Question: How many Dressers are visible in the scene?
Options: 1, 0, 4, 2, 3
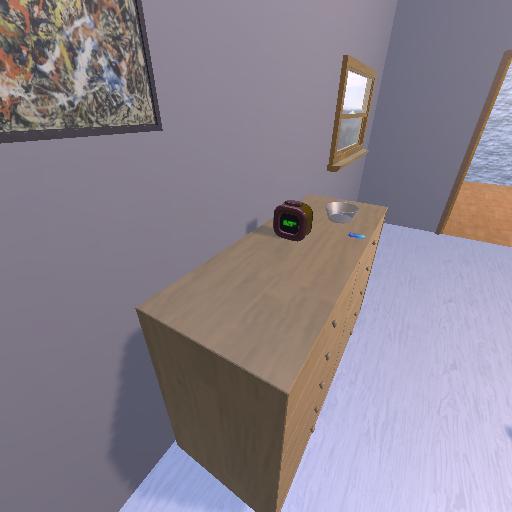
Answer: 1